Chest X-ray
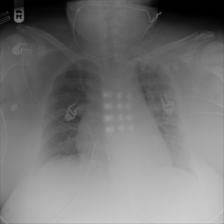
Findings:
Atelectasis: negative
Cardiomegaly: negative
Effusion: negative
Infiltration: negative
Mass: negative
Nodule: negative
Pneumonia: negative
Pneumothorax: negative
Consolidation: negative
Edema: negative
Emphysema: negative
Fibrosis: negative
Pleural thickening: negative
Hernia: negative